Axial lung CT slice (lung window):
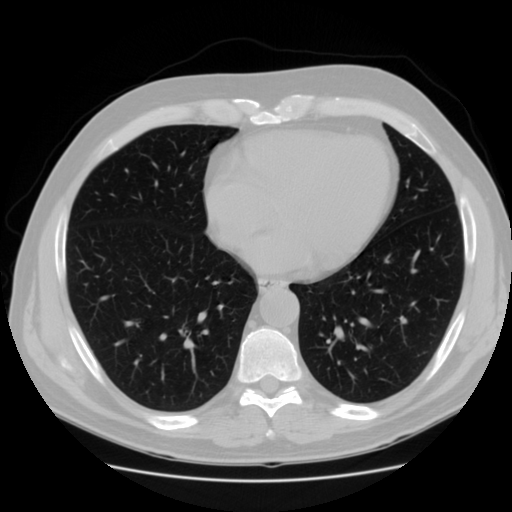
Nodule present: no